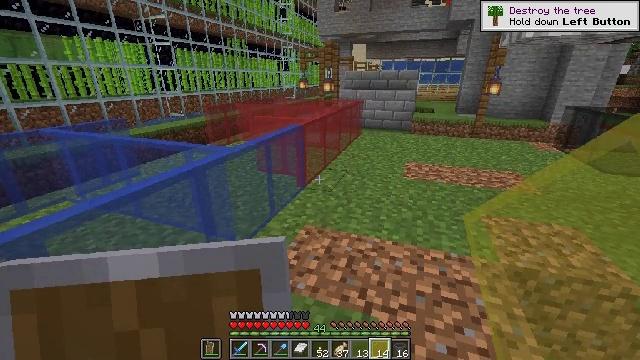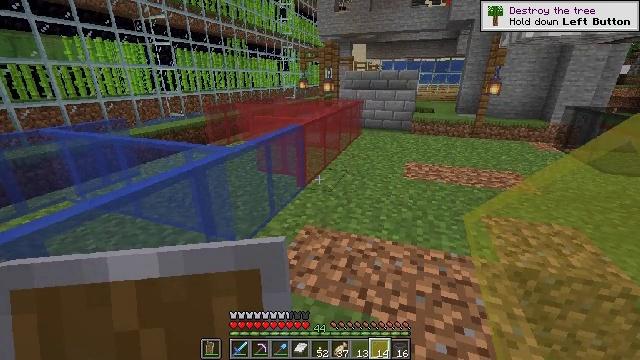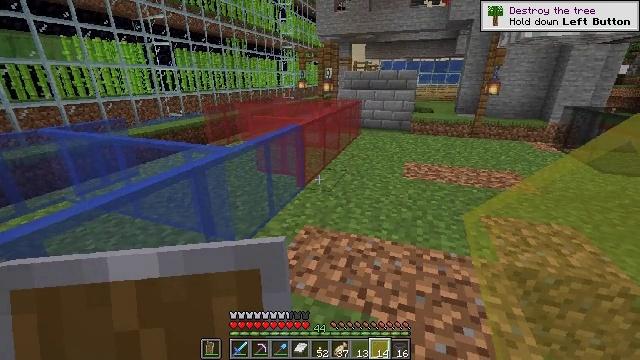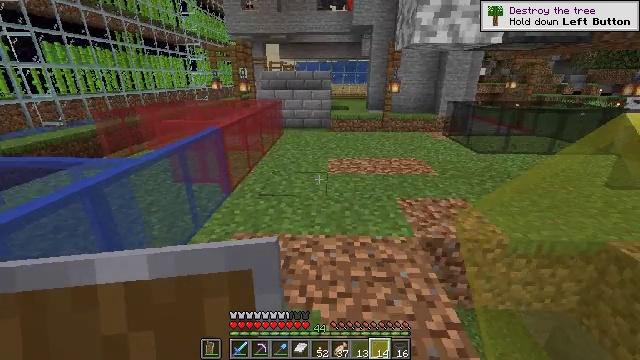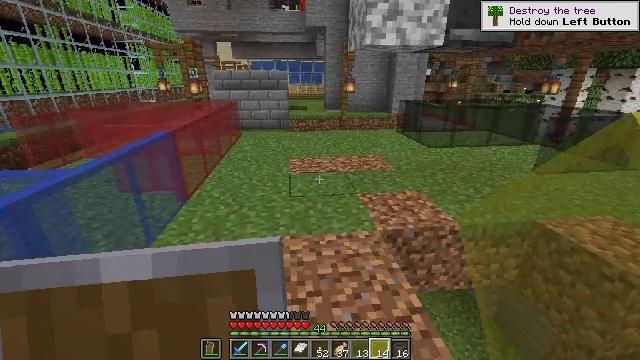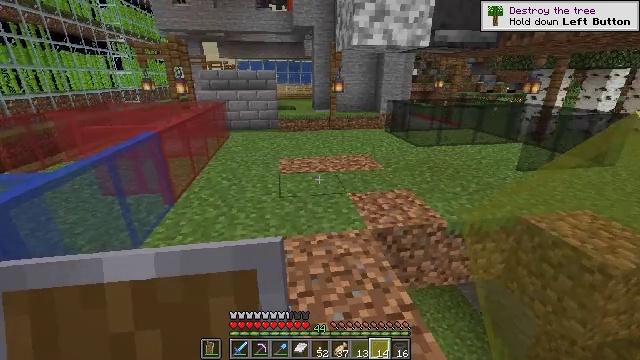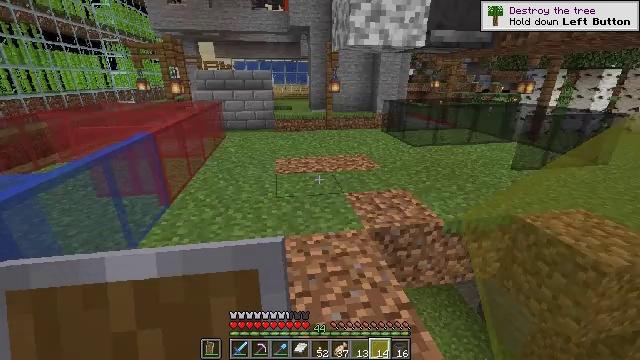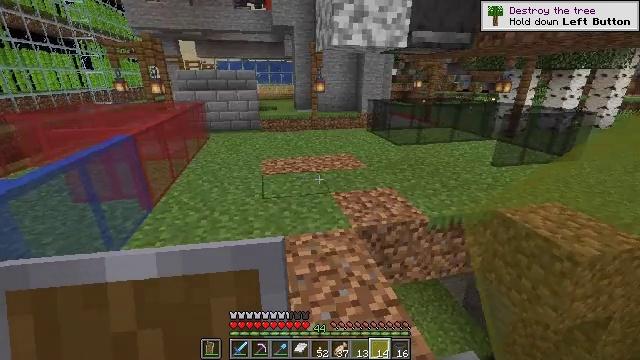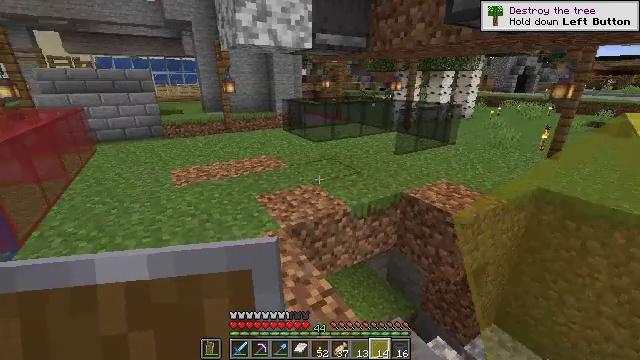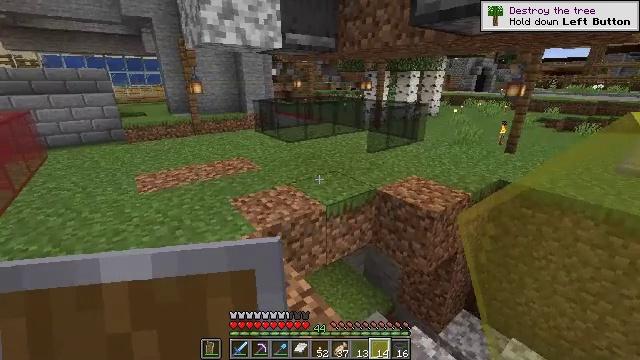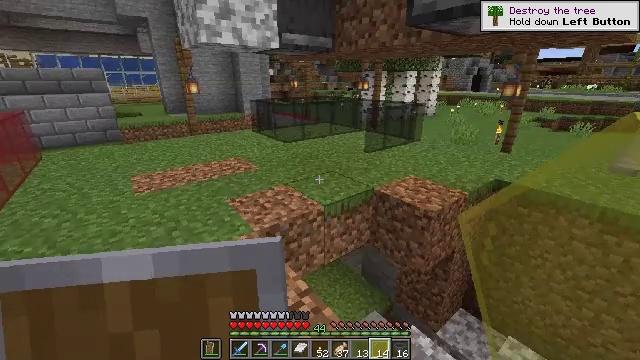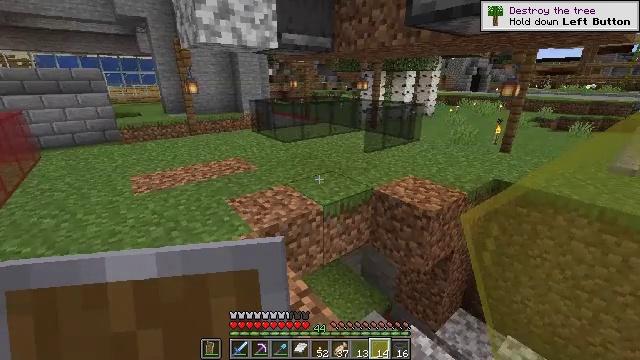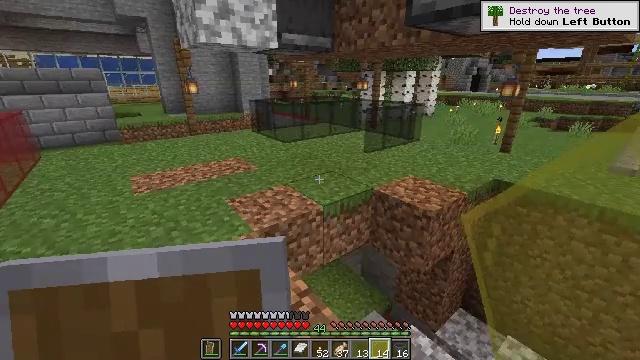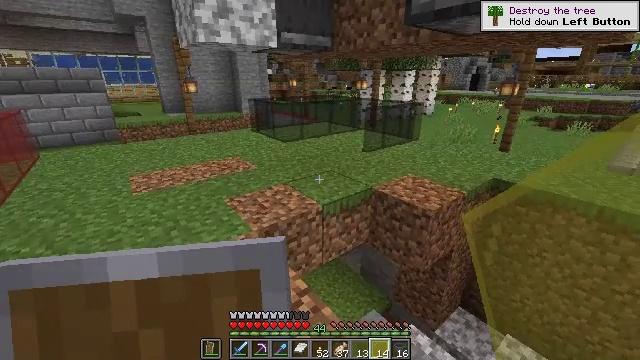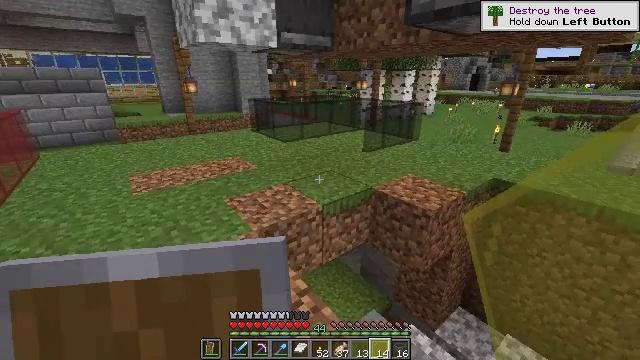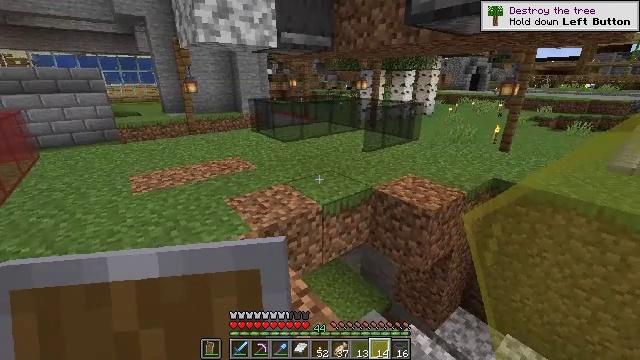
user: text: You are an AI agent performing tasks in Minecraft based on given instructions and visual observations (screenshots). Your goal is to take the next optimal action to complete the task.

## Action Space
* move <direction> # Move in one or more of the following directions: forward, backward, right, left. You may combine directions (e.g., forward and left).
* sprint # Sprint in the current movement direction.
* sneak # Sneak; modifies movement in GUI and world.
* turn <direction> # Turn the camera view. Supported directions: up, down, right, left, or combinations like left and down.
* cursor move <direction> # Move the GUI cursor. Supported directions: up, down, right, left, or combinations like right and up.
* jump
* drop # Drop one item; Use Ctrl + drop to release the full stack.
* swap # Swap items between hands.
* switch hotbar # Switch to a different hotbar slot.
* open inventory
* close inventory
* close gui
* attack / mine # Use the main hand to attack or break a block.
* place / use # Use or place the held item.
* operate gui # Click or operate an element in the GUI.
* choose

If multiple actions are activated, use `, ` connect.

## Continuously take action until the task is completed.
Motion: motion action
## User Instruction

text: Break the blue stained glass pane.
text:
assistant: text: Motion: no_op
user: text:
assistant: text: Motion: no_op
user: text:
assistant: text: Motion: turn right
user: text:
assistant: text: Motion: turn right
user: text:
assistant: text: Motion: turn right
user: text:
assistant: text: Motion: no_op
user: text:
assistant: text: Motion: turn right
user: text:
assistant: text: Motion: turn right
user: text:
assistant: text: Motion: turn right
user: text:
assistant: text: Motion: no_op
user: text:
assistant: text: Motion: no_op
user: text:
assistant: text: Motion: no_op
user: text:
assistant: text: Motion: no_op
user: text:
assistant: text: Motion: no_op
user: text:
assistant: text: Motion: no_op
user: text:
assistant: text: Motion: no_op
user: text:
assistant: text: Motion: no_op
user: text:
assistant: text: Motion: turn left and down
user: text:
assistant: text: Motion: move back, turn left and down
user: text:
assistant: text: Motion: move back, turn left
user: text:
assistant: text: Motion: move back and move left, turn left
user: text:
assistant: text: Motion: move back and move left
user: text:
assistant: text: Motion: move back and move left
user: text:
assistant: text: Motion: move back and move left
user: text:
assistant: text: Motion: move back and move left
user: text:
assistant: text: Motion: move left
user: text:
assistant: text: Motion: no_op
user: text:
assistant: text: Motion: no_op
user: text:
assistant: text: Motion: no_op
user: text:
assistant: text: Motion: no_op